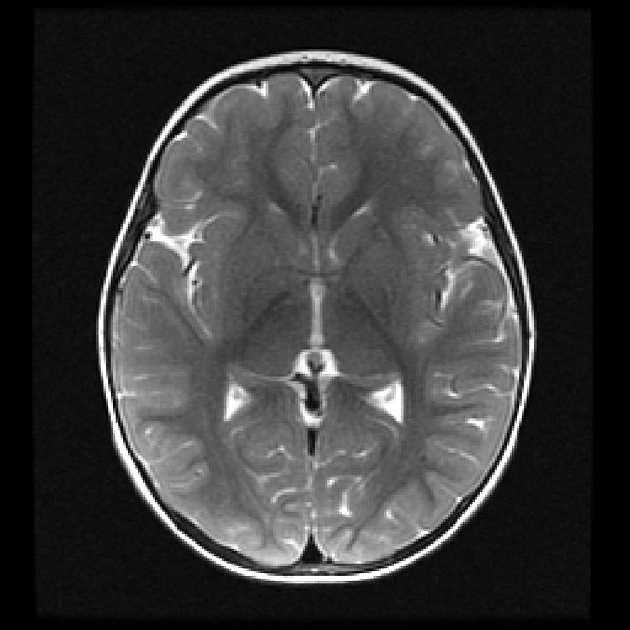
Label: notumor